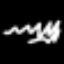
Label: squiggle